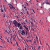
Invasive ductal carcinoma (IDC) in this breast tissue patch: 1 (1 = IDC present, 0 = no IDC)